Question: Is there a control in winforms that looks like this?

I'm just wondering how is this made..
Thanks.
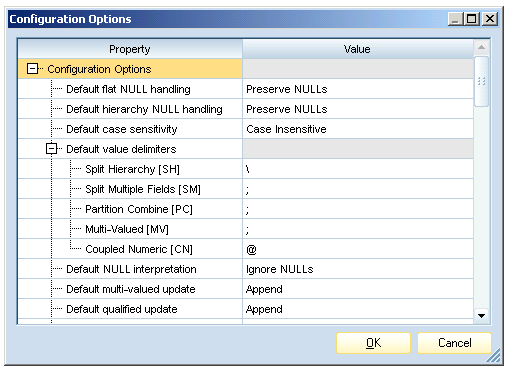
Answer: I used this <URL> when I had the need of such control.